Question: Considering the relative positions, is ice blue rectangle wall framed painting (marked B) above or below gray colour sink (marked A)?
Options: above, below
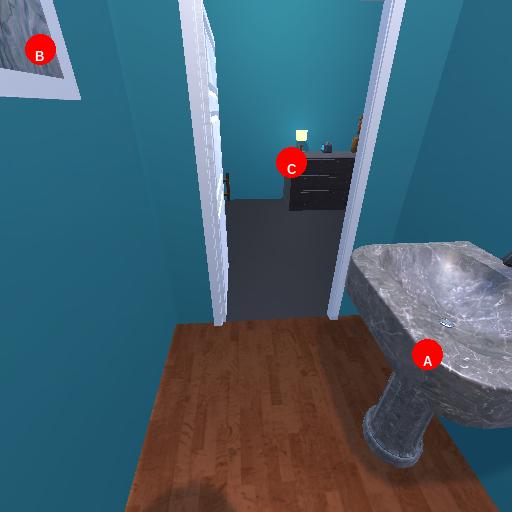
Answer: above